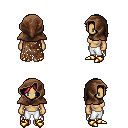
a pixel art fantasy rpg character, female body template, human, tanned skin, brown tattered cape, white pants, ruby red loose hair, cloth hood, gold boots, four views (front, back, left, right), 2x2 character sprite sheet, small pixel art, hard edges, no anti-aliasing